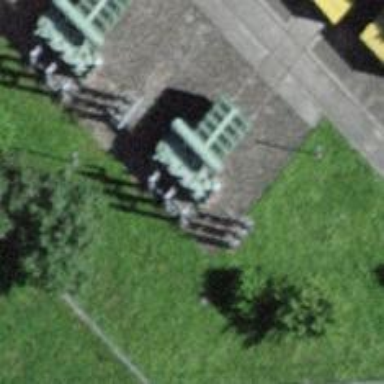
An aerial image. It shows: Outdoor transformer.